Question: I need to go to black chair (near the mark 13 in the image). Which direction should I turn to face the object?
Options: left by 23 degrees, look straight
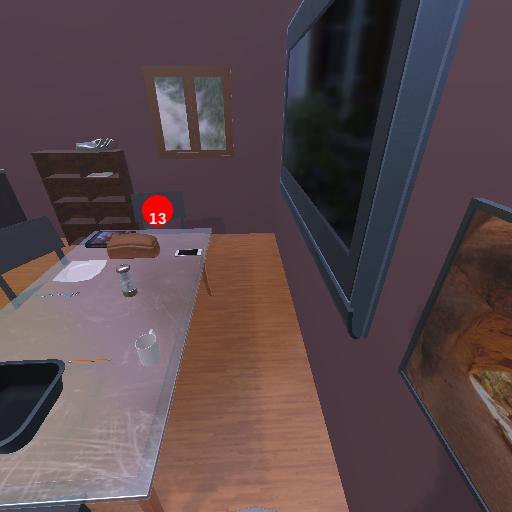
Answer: left by 23 degrees